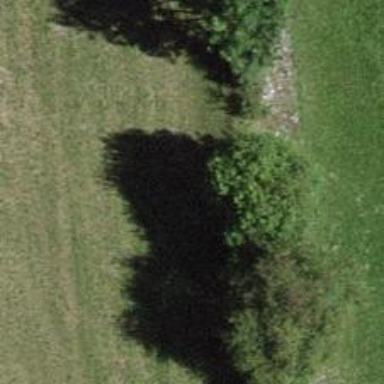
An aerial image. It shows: Hedge acting as barrier.